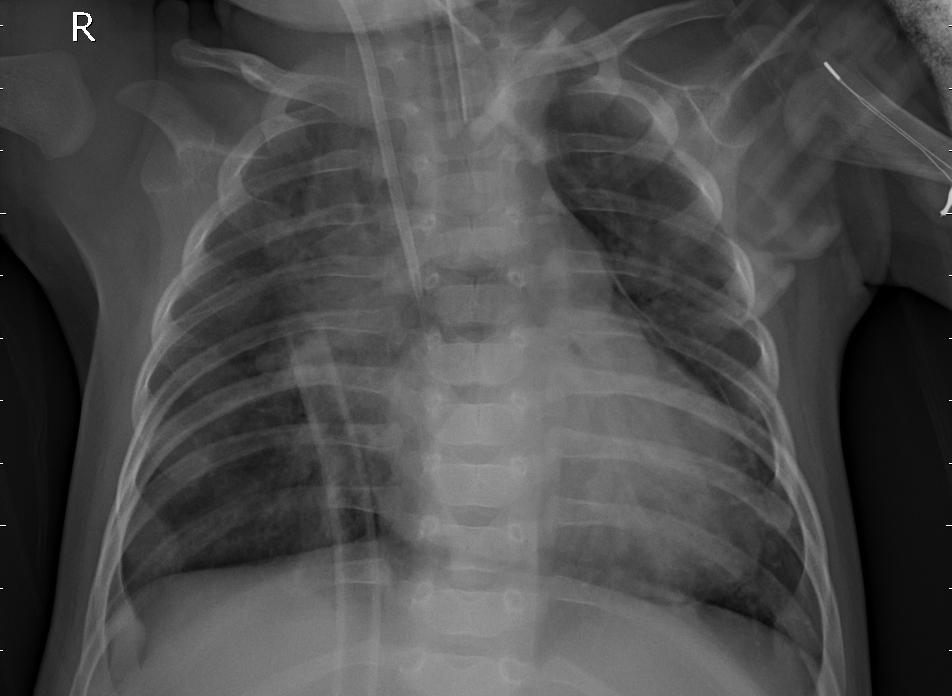
Diagnosis: PNEUMONIA